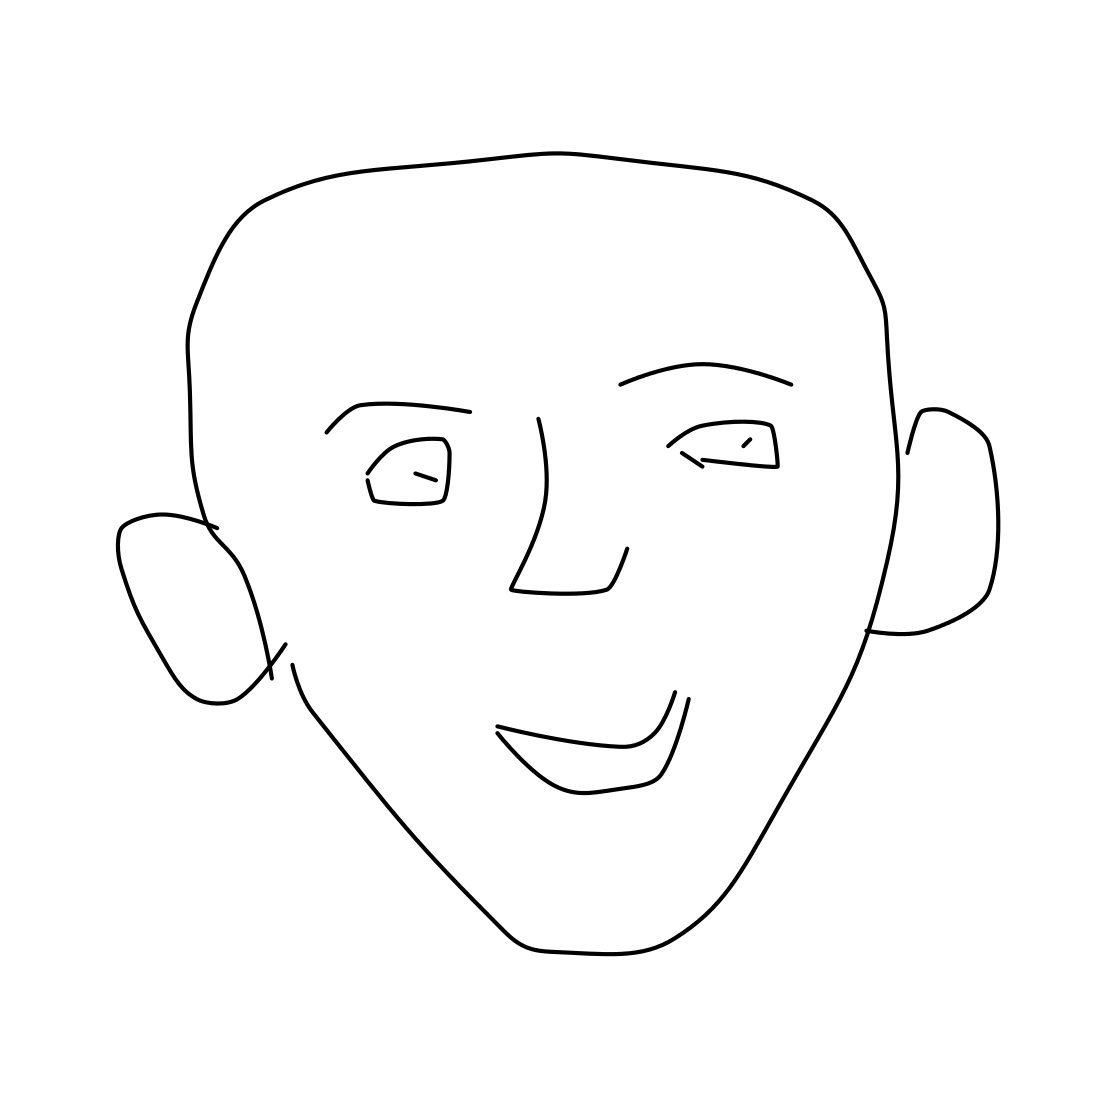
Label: head